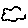
Label: cloud